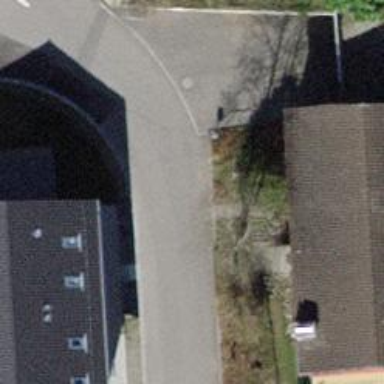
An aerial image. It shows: Smooth asphalt road in residential area.